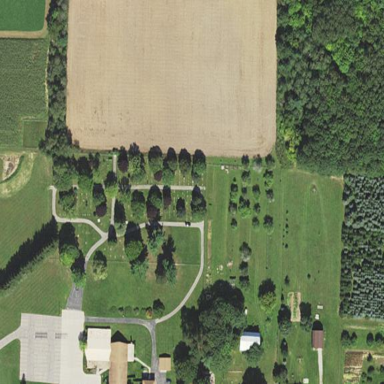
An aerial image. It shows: Cemetery.